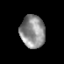
Tissue: prostate
Cell type: T cells
Senescence score: 0.3444
Nuclear area (px): 785
Mean DAPI intensity: 142.552